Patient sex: M
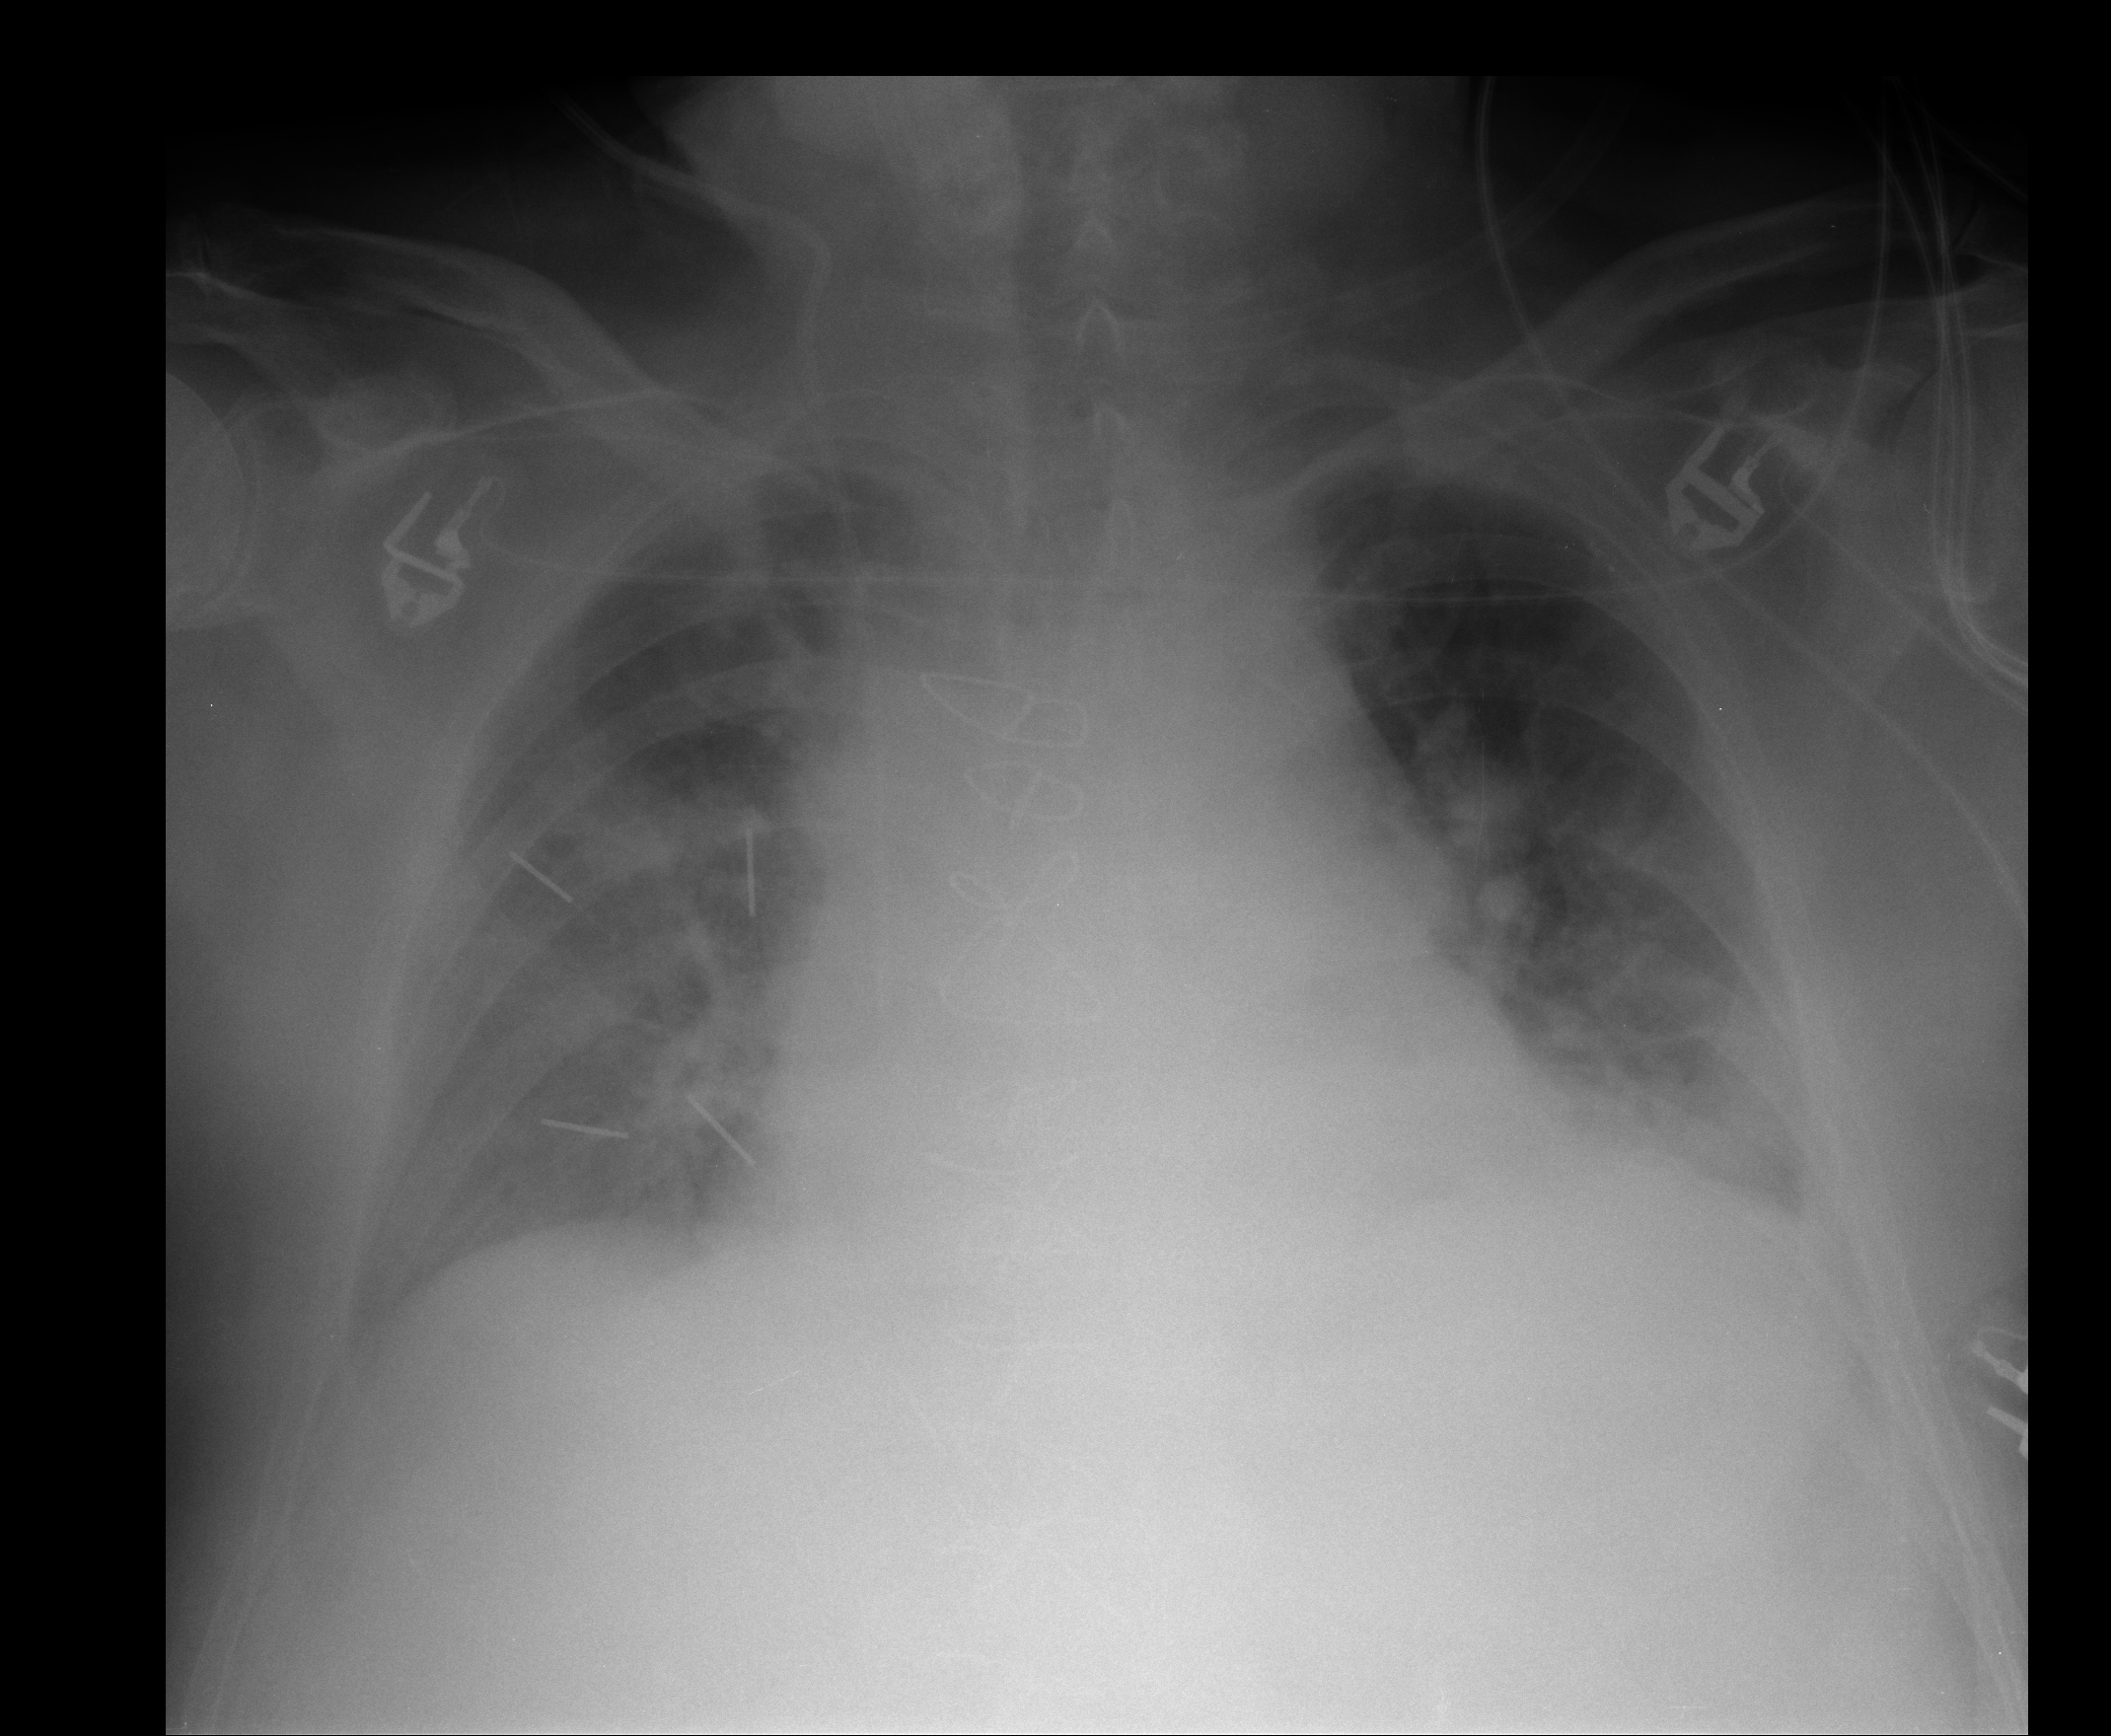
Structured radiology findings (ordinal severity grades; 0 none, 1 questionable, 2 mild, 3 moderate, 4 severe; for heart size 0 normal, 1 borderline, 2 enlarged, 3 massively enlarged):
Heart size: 2
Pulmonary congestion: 2
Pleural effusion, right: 1
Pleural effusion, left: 2
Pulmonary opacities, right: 2
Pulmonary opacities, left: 2
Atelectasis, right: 2
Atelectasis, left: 2